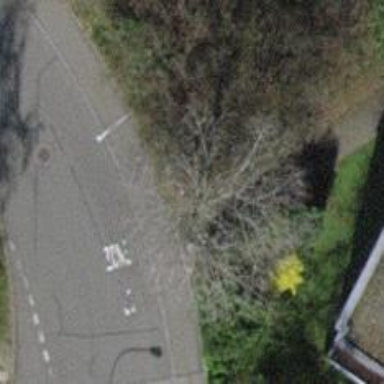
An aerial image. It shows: Sidewalk.